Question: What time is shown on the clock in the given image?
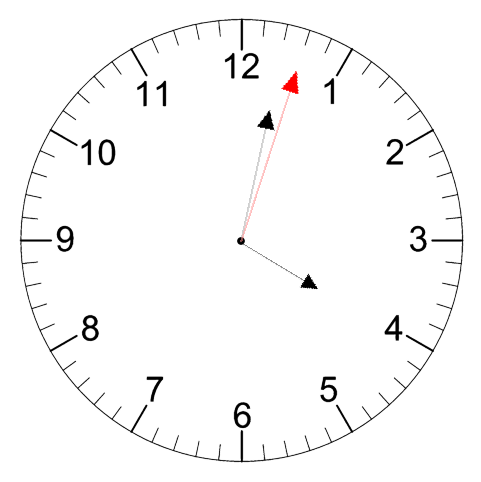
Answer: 04:02:03